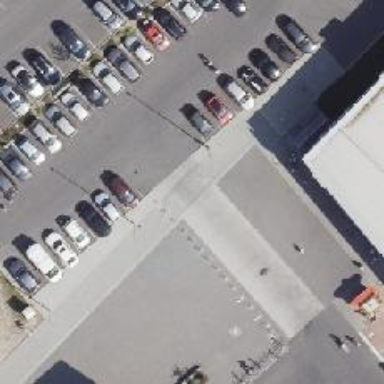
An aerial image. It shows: Parking aisle designated as service road.